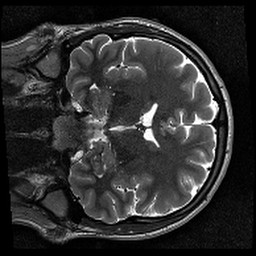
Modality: T2w
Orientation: coronal